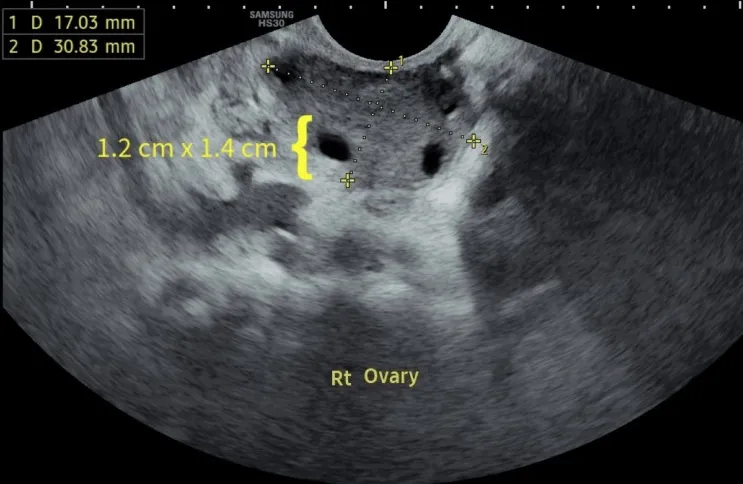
Day 2 transvaginal sonography of the patient's right ovary.
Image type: radiology (ultrasound)